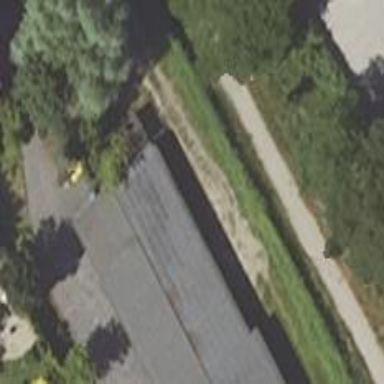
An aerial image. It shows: Shed building.